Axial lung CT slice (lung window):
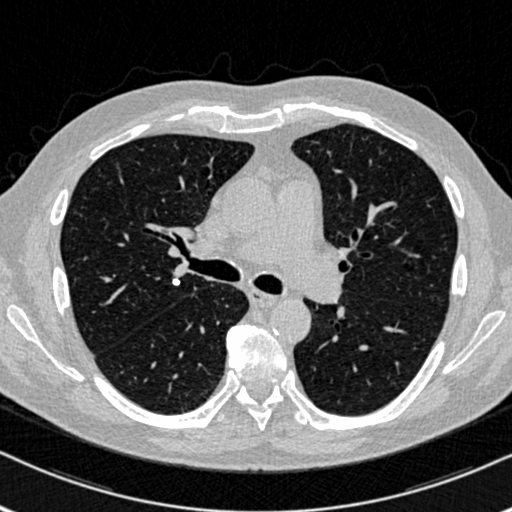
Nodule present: no